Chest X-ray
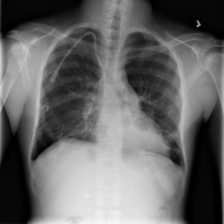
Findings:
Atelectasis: positive
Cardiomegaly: negative
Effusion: negative
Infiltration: negative
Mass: negative
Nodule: negative
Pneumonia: negative
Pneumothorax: negative
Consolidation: negative
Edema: negative
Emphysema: negative
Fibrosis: negative
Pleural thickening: negative
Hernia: negative